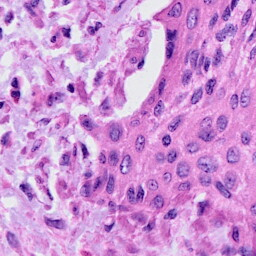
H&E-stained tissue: Cervix